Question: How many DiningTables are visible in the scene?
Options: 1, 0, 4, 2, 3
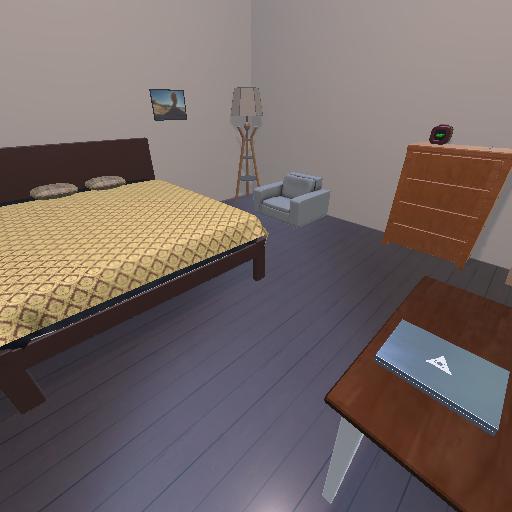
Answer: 1